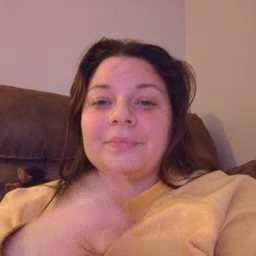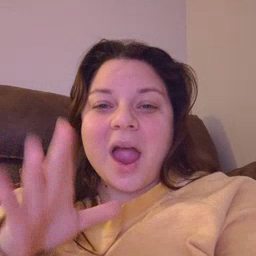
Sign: hate